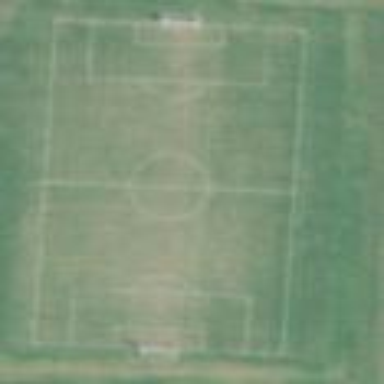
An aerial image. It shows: Soccer pitch for leisureland activities.